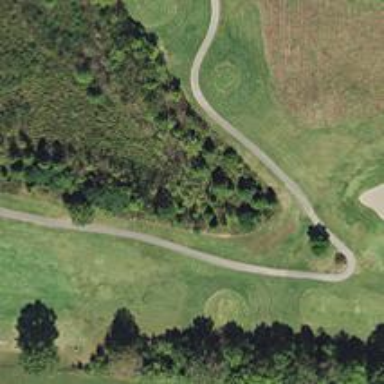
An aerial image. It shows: Path for both road and golf.